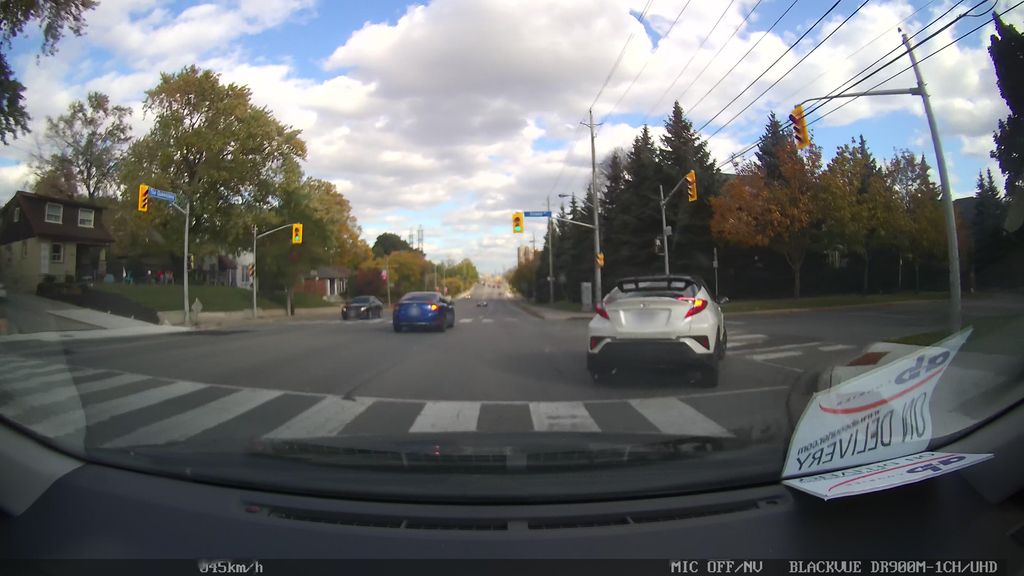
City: toronto